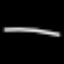
Label: line